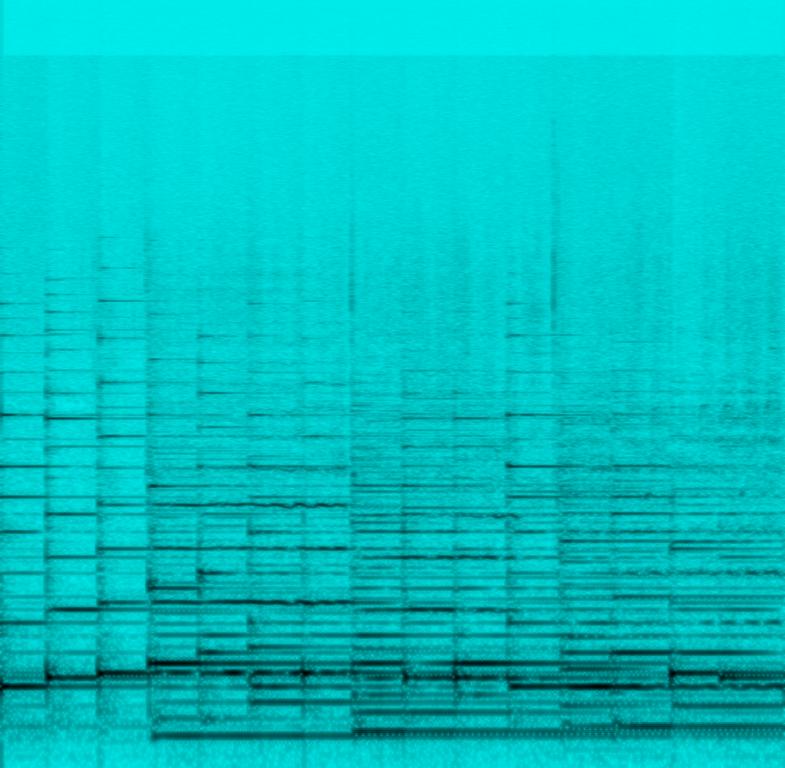
The low quality recording features a mellow keys melody and breathy flute melody being played. It sounds sad, passionate and emotional. The recording is noisy and in mono as it was probably recorded with a phone.